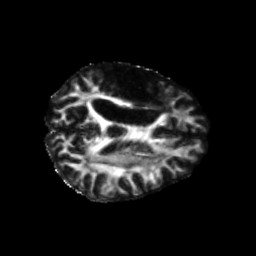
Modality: FA
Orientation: axial
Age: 56
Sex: female
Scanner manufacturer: siemens
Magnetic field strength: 3 T
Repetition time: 5.25 s
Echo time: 0.08 s